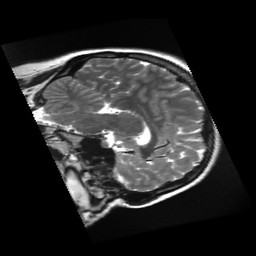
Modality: T2w
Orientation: sagittal
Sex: female
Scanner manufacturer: ge
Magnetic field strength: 3 T
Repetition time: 5 s
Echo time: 0.1023 s